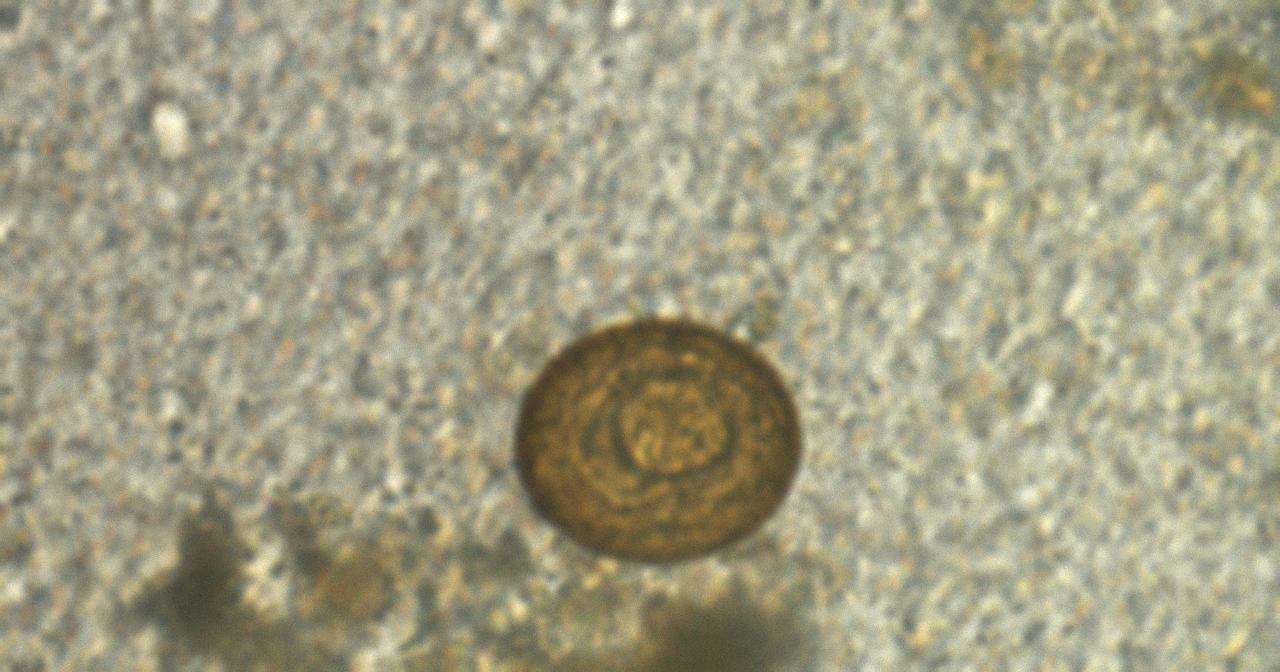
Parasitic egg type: Hymenolepis diminuta